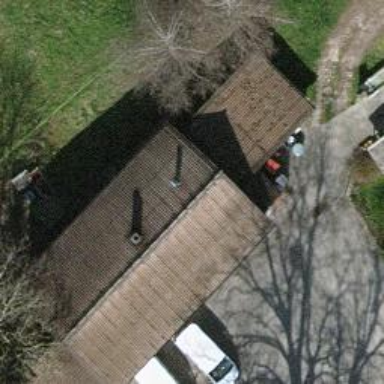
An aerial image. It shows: Simple house.